Question: I have been working on a dataset with ~100,000 rows of daily basketball stats. My project is to compile the top 9 scorers from each day given the same set of constraints. When running the following code on a slimmed down version of the dataset (only on one date), I am able to compile the optimal mix.
Singular date data set

'''
from pulp import *
import numpy as np
import pandas as pd
dateparse = lambda dates: pd.datetime.strptime(dates, '%m/%d/%Y')
players = pd.read_csv("Date.csv", parse_dates=['DATE'], index_col='DATE',date_parser=dateparse)
players["PG"] = (players["POSITION"] == 'PG').astype(float)
players["SG"] = (players["POSITION"] == 'SG').astype(float)
players["SF"] = (players["POSITION"] == 'SF').astype(float)
players["PF"] = (players["POSITION"] == 'PF').astype(float)
players["C"] = (players["POSITION"] == 'C').astype(float)
players["SALARY"] = players["SALARY"].astype(float)
model = LpProblem("problem", LpMaximize)
total_points = {}
cost = {}
PG = {}
SG = {}
SF = {}
PF = {}
C = {}
number_of_players = {}
for i, player in players.iterrows():
var_name = 'x' + str(i) # Create variable name
decision_var = pulp.LpVariable(var_name, cat='Binary') # Initialize Variables
total_points[decision_var] = player["POINTS"] # Create PPG Dictionary
cost[decision_var] = player["SALARY"] # Create Cost Dictionary
# Create Dictionary for Player Types
PG[decision_var] = player["PG"]
SG[decision_var] = player["SG"]
SF[decision_var] = player["SF"]
PF[decision_var] = player["PF"]
C[decision_var] = player["C"]
number_of_players[decision_var] = 1.0
objective_function = pulp.LpAffineExpression(total_points)
model += objective_function
#Define cost constraint and add it to the model
total_cost = pulp.LpAffineExpression(cost)
model += (total_cost <= 60000)
PG_constraint = pulp.LpAffineExpression(PG)
SG_constraint = pulp.LpAffineExpression(SG)
SF_constraint = pulp.LpAffineExpression(SF)
PF_constraint = pulp.LpAffineExpression(PF)
C_constraint = pulp.LpAffineExpression(C)
total_players = pulp.LpAffineExpression(number_of_players)
model += (PG_constraint <= 2)
model += (SG_constraint <= 2)
model += (SF_constraint <= 2)
model += (PF_constraint <= 2)
model += (C_constraint <= 1)
model += (total_players <= 9)
model.solve()
'''
This works and solves the problem when my data set only contains one date. I wish to add all of the dates in scope & have the optimizer run through each date and come up with the optimal mix for
I tried to create a loop that would create constraints for each day, however this errored out
'''
from datetime import datetime
start_date = "2021-01-25"
stop_date = "2021-01-27"
start = datetime.strptime(start_date, "%Y-%m-%d")
stop = datetime.strptime(stop_date, "%Y-%m-%d")
from datetime import timedelta
while start < stop:
objective_function = pulp.LpAffineExpression(total_points)
model += objective_function
#Define cost constraint and add it to the model
total_cost = pulp.LpAffineExpression(cost)
model += (total_cost <= 60000)
'''
Is it possible to assign the same objective & constraints to multiple dates within a singular dataset? The outcome of this would be to have the 9 optimal players for each date in my dataset.
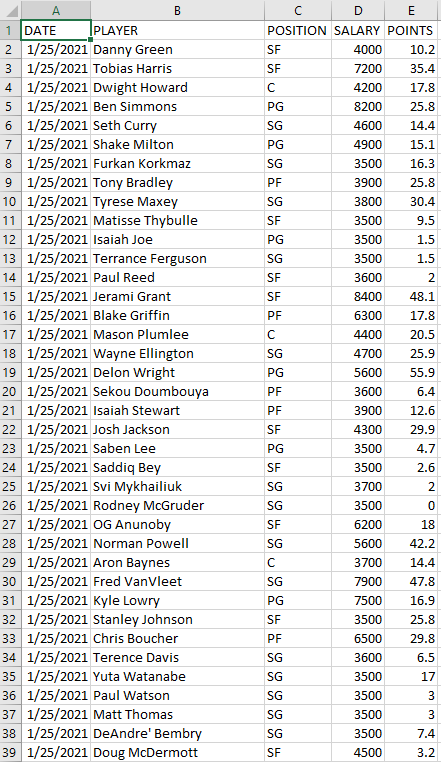
Answer: Just create your list of dates, then iterate through those and feed in the filtered dataframe (by date) into your solver:
'''
from pulp import *
import numpy as np
import pandas as pd
dateparse = lambda dates: pd.datetime.strptime(dates, '%m/%d/%Y')
players = pd.read_csv("Date.csv", parse_dates=['DATE'], index_col='DATE',date_parser=dateparse)
players["PG"] = (players["POSITION"] == 'PG').astype(float)
players["SG"] = (players["POSITION"] == 'SG').astype(float)
players["SF"] = (players["POSITION"] == 'SF').astype(float)
players["PF"] = (players["POSITION"] == 'PF').astype(float)
players["C"] = (players["POSITION"] == 'C').astype(float)
players["SALARY"] = players["SALARY"].astype(float)
players = players.reset_index()
date_list = list(set(players['DATE'])) #<-- create the list of dates in the dataframe
date_list.sort() #<-- sort the dates
for var_date in date_list:
rows = []
model = LpProblem("problem", LpMaximize)
filter_players = players[players['DATE'] == var_date].reset_index(drop=True) #<-- filter by date
total_points = {}
cost = {}
PG = {}
SG = {}
SF = {}
PF = {}
C = {}
number_of_players = {}
for i, player in filter_players.iterrows(): #<--then run on that filtered dataframe
var_name = 'x' + str(i) # Create variable name
decision_var = pulp.LpVariable(var_name, cat='Binary') # Initialize Variables
total_points[decision_var] = player["POINTS"] # Create PPG Dictionary
cost[decision_var] = player["SALARY"] # Create Cost Dictionary
# Create Dictionary for Player Types
PG[decision_var] = player["PG"]
SG[decision_var] = player["SG"]
SF[decision_var] = player["SF"]
PF[decision_var] = player["PF"]
C[decision_var] = player["C"]
number_of_players[decision_var] = 1.0
objective_function = pulp.LpAffineExpression(total_points)
model += objective_function
#Define cost constraint and add it to the model
total_cost = pulp.LpAffineExpression(cost)
model += (total_cost <= 60000)
PG_constraint = pulp.LpAffineExpression(PG)
SG_constraint = pulp.LpAffineExpression(SG)
SF_constraint = pulp.LpAffineExpression(SF)
PF_constraint = pulp.LpAffineExpression(PF)
C_constraint = pulp.LpAffineExpression(C)
total_players = pulp.LpAffineExpression(number_of_players)
model += (PG_constraint <= 2)
model += (SG_constraint <= 2)
model += (SF_constraint <= 2)
model += (PF_constraint <= 2)
model += (C_constraint <= 1)
model += (total_players <= 9)
model.solve()
row = {}
for v in model.variables():
if v.varValue:
idx = int(v.name.replace('x',''))
player_name = filter_players.iloc[idx]['PLAYER']
position = filter_players.iloc[idx]['POSITION']
salary = filter_players.iloc[idx]['SALARY']
points = filter_players.iloc[idx]['POINTS']
row = {'DATE':var_date, 'PLAYER':player_name, 'POSITION':position, 'POINTS':points, 'SALARY':salary}
rows.append(row)
lineup = pd.DataFrame(rows)
lineup.loc[9,'PLAYER'] = ''
lineup.loc[9,'POSITION'] = 'Total'
lineup.loc[9,'POINTS'] = lineup['POINTS'].sum(axis=0)
lineup.loc[9,'SALARY'] = lineup['SALARY'].sum(axis=0)
print ('Lineup for: %s' %var_date.strftime('%m/%d/%Y'))
print (lineup.iloc[:,1:])
print ('
')
'''
'''
Lineup for: 01/25/2021
PLAYER POSITION POINTS SALARY
0 Daniel Theis PF 44.1 4600.0
1 Thaddeus Young PF 44.3 4200.0
2 Luka Doncic PG 82.2 10700.0
3 Delon Wright PG 55.9 5600.0
4 Shai Gilgeous-Alexander SG 49.8 8200.0
5 Carmelo Anthony SF 39.7 4100.0
6 Enes Kanter C 49.9 6500.0
7 Norman Powell SG 42.2 5600.0
8 LeBron James SF 73.6 9800.0
9 Total 481.7 59300.0
Lineup for: 01/26/2021
PLAYER POSITION POINTS SALARY
0 Terance Mann SG 34.3 3500.0
1 John Collins PF 43.7 7400.0
2 Trae Young PG 49.1 10600.0
3 David Nwaba SG 34.3 5700.0
4 Reggie Jackson PG 47.4 5000.0
5 RJ Barrett SF 29.8 7500.0
6 Royce O'Neale PF 33.2 4500.0
7 Rudy Gobert C 55.8 8300.0
8 De'Andre Hunter SF 36.6 5600.0
9 Total 364.2 58100.0
Lineup for: 01/27/2021
PLAYER POSITION POINTS SALARY
0 Precious Achiuwa SF 35.7 3500.0
1 Ben Simmons PG 50.2 8200.0
2 Khris Middleton SF 48.5 7900.0
3 Bradley Beal SG 69.8 10300.0
4 Chris Paul PG 44.5 7400.0
5 James Johnson PF 34.9 4300.0
6 Rudy Gobert C 70.5 8000.0
7 Taurean Prince PF 36.9 4900.0
8 Buddy Hield SG 50.5 5500.0
9 Total 441.5 60000.0
'''